Question: >
<URL>
I am making a keyboard using Jbutton in java. The problem I am unable to set the layout of keyboard with layout of the original keyboard. How can I do this? I am learning java and I have been sitting to solve this problem for the last 3 hours and couldn't find a solution.Here is the code:
'''
public Keyboard()
{
super("Keyboard");
pane1= new JPanel();
pane2= new JPanel();
pane3= new JPanel();
glayout= new GridLayout(5,14,2,5);
text= new JTextArea(15,65);
text.setFocusable(true);
Handler = new HandlerClass();
pane1.add(text);
pane2.setLayout(glayout);
pane3.setLayout(new BorderLayout(5,5));
but= new JButton[57];
for(int i=0;i<names.length;i++)
{
but[i]=new JButton(names[i]);
pane2.add(but[i]);
}
text.addKeyListener(Handler);
pane3.add(pane1,BorderLayout.NORTH);
pane3.add(pane2,BorderLayout.SOUTH);
add(pane3);
}
'''

How can I solve this problem?
Regards
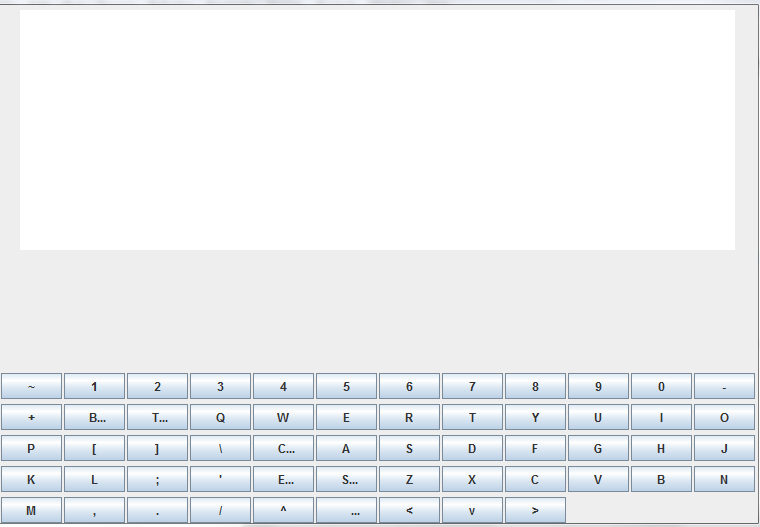
Answer: I found answer to my question myself. I just made panels for each row in keyboard. It is a lengthy way to solve this problem but It gets the job done. If any other person has better solution post it in answer and I will select that answer.